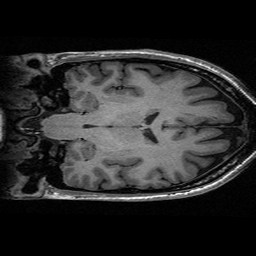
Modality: T1w
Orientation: coronal
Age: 30
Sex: male